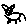
Label: cat